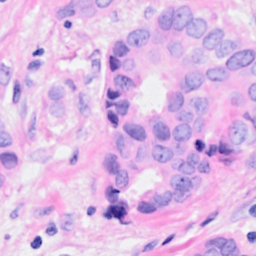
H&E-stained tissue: Breast